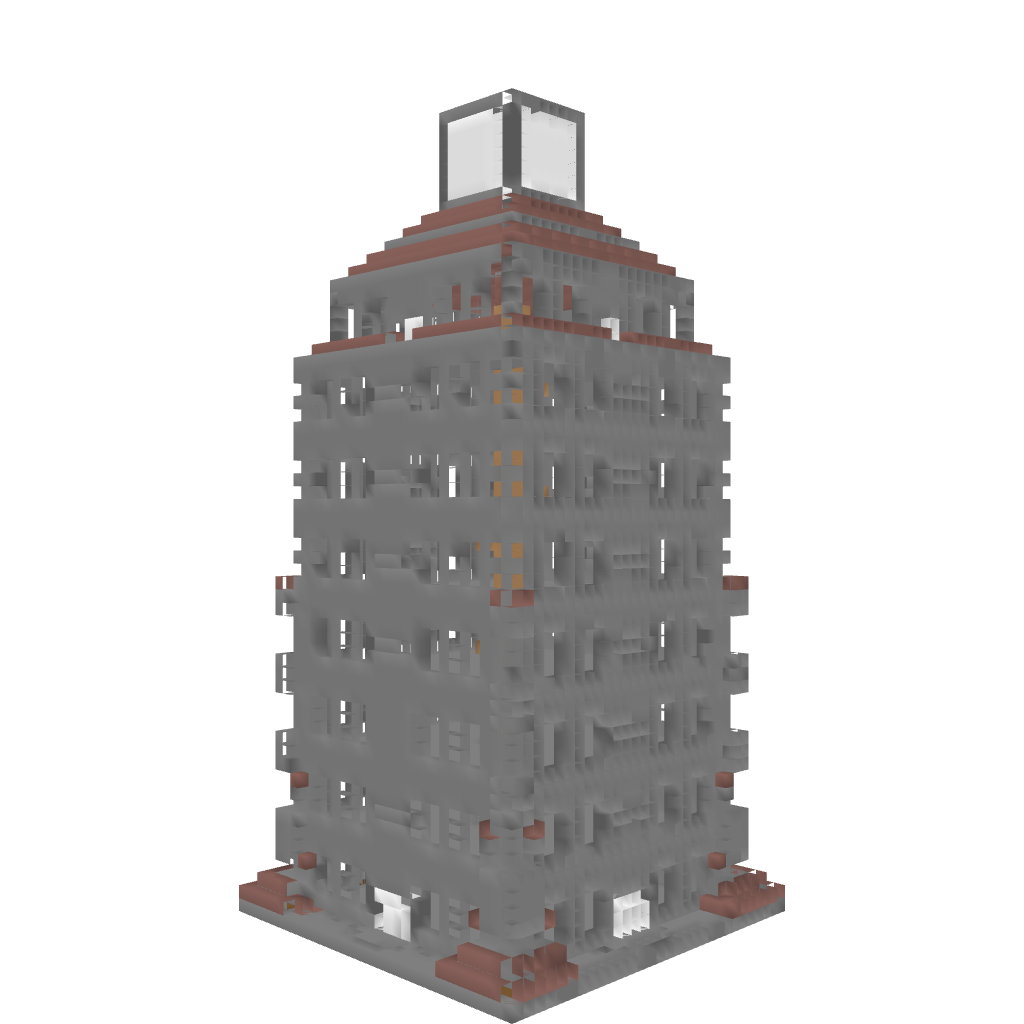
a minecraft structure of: Rainbow Tower bad low quality